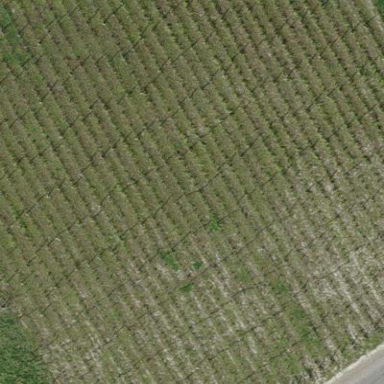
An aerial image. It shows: Vineyard.